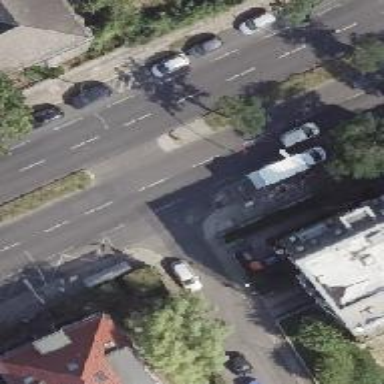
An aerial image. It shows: Unmarked crossing on the road.